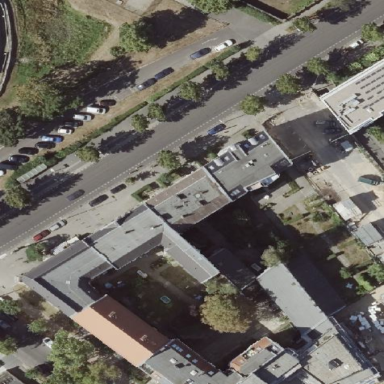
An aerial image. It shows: Apartment building with double saltbox roof shape.